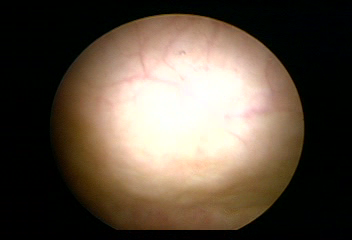
Modality: WLC
Class: Normal mucosa
Bladder cancer association: No